Interaction volume radius: 10 \u00c5
Interaction volume height: 10 \u00c5
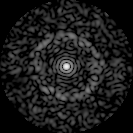
Disorder parameter: 0.8496